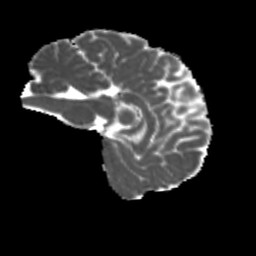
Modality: MD
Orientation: sagittal
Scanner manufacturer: siemens
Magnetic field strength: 3 T
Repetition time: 4 s
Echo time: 0.0594 s